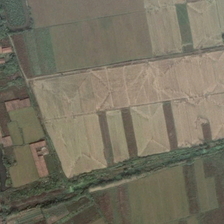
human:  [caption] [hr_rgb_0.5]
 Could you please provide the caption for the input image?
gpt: several yellow blocks of fields sits alongside a straight road next to green fields .

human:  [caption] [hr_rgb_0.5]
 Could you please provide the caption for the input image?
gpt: there is a farmland with some parts of house roof pattern .

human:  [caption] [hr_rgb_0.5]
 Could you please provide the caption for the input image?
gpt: the cream colored farmland is between the brown and a light green one .

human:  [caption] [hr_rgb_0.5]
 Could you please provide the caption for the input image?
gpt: the cream colored farmland is between the brown and a light green one .

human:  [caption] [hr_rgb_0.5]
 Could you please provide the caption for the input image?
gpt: some pieces of farmlands are together .